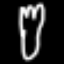
Label: fork